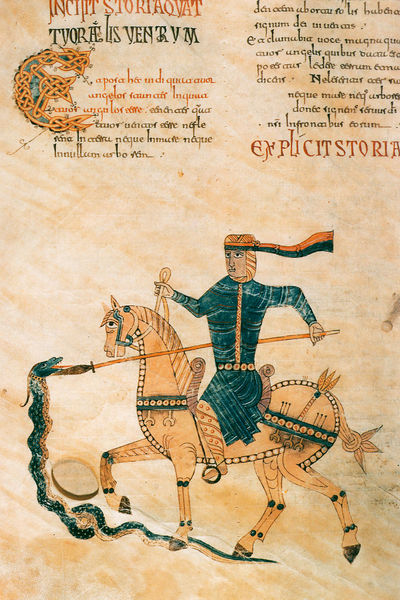
Titel: Girona Beatus / Handschrift Beatus von Liébana
Institution: Girona, Archiv der Kathedrale
Schlagwörter: blau, gelb, grün, türkis, beige, mütze, bild, pferd, reiter, hufe, sattel, zaumzeug, zügel, lanze, text, schlange, rüstung, pergament, harnisch, drache, latein, buchmalerei, schrifft, weht, schri, buchkunst, schange, ex